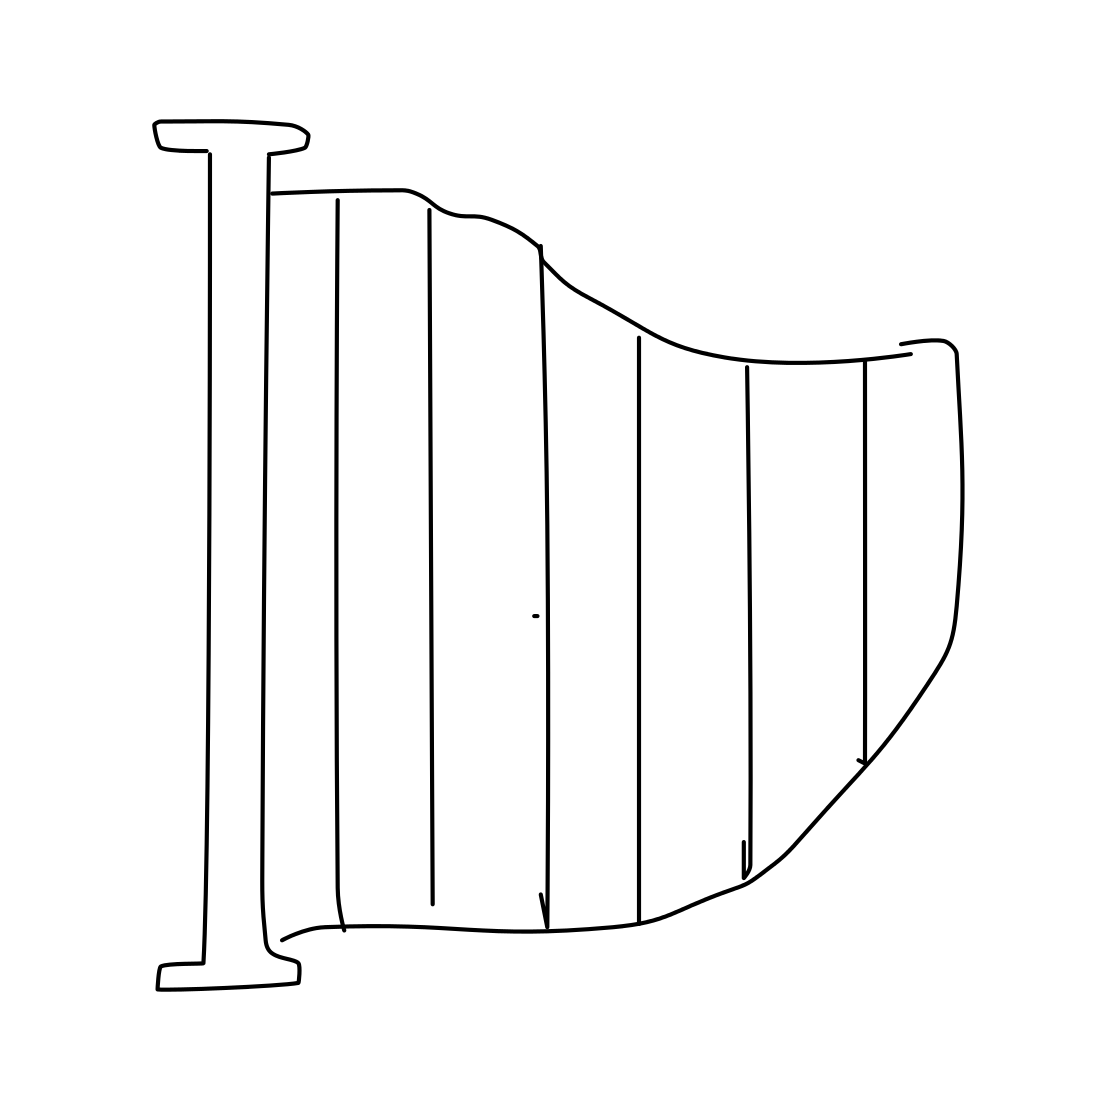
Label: harp